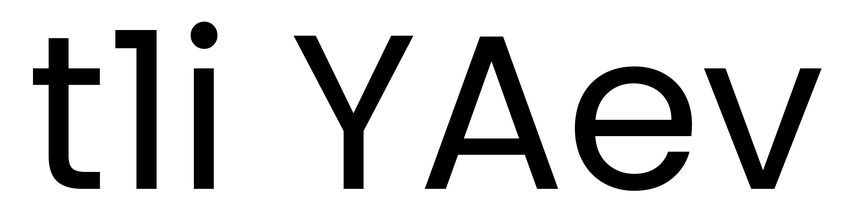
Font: Poppins-Regular